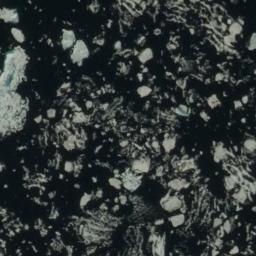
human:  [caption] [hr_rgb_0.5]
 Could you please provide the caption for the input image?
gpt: There are different shapes of sea ice .

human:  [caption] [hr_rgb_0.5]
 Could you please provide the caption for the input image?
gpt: Countless ice cubes of various sizes are connected into a loose, Large piece floating on the blue sea .

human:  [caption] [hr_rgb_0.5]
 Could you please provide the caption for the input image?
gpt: A lot of small pieces of sea ice float in the deep blue sea .

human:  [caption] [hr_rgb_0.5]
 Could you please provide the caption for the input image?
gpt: There are many ice on the black sea .

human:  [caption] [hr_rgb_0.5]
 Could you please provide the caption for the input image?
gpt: There are many pieces of sea ice .